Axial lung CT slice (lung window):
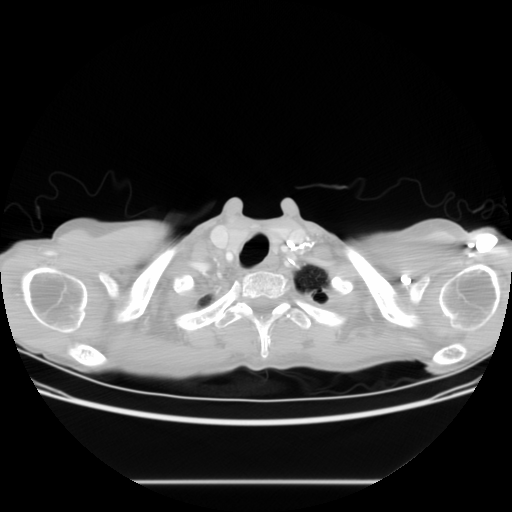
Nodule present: no